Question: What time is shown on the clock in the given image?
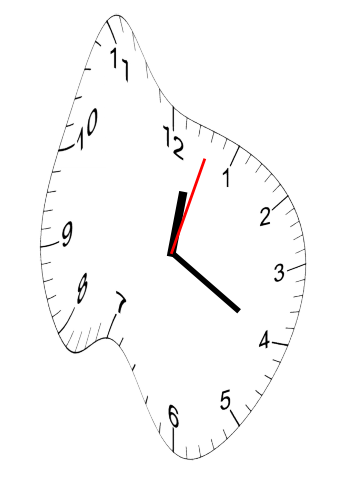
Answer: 12:20:03